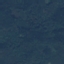
Land use / land cover: Forest